Question: I'm using PySide6 and am having some weird glitch in my MDI Area.
The image below shows only two spawned MDIsubwinows. When I go to drag the window, all historical positenter code hereions stay, even when I a move another menu after. Its also super laggy.
For context, I am using Qt Designer to generate .ui files then convert them to .py files.

Here is my code:
'''
from PySide6.QtCore import QRect, QCoreApplication, QMetaObject
from PySide6.QtWidgets import QWidget, QHBoxLayout, QMainWindow, QMdiArea, QMenu, QMenuBar, QMdiSubWindow, QApplication
# Converted .ui file from Qt Designer
class Ui_MainWindow(object):
def setupUi(self, MainWindow):
if not MainWindow.objectName():
MainWindow.setObjectName(u"MainWindow")
MainWindow.resize(1920, 1080)
self.centralwidget = QWidget(MainWindow)
self.centralwidget.setObjectName(u"centralwidget")
self.horizontalLayoutWidget = QWidget(self.centralwidget)
self.horizontalLayoutWidget.setObjectName(u"horizontalLayoutWidget")
self.horizontalLayoutWidget.setGeometry(QRect(0, 0, 1920, 1054))
self.horizontalLayout = QHBoxLayout(self.horizontalLayoutWidget)
self.horizontalLayout.setSpacing(7)
self.horizontalLayout.setObjectName(u"horizontalLayout")
self.horizontalLayout.setContentsMargins(0, 0, 0, 0)
self.mdiArea = QMdiArea(self.horizontalLayoutWidget)
self.mdiArea.setObjectName(u"mdiArea")
self.horizontalLayout.addWidget(self.mdiArea)
MainWindow.setCentralWidget(self.centralwidget)
self.menuBar = QMenuBar(MainWindow)
self.menuBar.setObjectName(u"menuBar")
self.menuBar.setGeometry(QRect(0, 0, 1920, 26))
self.menuFile = QMenu(self.menuBar)
self.menuFile.setObjectName(u"menuFile")
self.menuEdit = QMenu(self.menuBar)
self.menuEdit.setObjectName(u"menuEdit")
self.menuView = QMenu(self.menuBar)
self.menuView.setObjectName(u"menuView")
self.menuPreferences = QMenu(self.menuBar)
self.menuPreferences.setObjectName(u"menuPreferences")
self.menuWindow = QMenu(self.menuBar)
self.menuWindow.setObjectName(u"menuWindow")
self.menuHelp = QMenu(self.menuBar)
self.menuHelp.setObjectName(u"menuHelp")
self.menuTools = QMenu(self.menuBar)
self.menuTools.setObjectName(u"menuTools")
MainWindow.setMenuBar(self.menuBar)
self.retranslateUi(MainWindow)
QMetaObject.connectSlotsByName(MainWindow)
# setupUi
def retranslateUi(self, MainWindow):
MainWindow.setWindowTitle(QCoreApplication.translate("MainWindow", u"MainWindow", None))
# retranslateUi
# Converted .ui file from Qt Designer
# Custom class to house the application.
class MainWindow(QMainWindow):
def __init__(self):
super().__init__()
self.ui = Ui_MainWindow()
self.ui.setupUi(self)
self.initialize_subwindows()
self.ui.mdiArea.tileSubWindows()
# build the menus in readable chunks
# ///////////////////////////////////////////////////////////////
def initialize_subwindows(self):
# Enables the windows to last longer than their create function calls.
self.subwindow_dict = {}
# Create all the subwindows. they should initialize into the subwindows_dict
self.create_build_overview_subwindow()
self.create_object_properties_subwindow()
for window in self.subwindow_dict.values():
self.ui.mdiArea.addSubWindow(window)
self.subwindow_dict.clear()
# the next two functions create subwindows and add them to the main collection of subwindows for the MDI area
def create_build_overview_subwindow(self):
build_overview_window = QMdiSubWindow()
build_overview_window.setWindowTitle('Build Overview')
build_overview_window.show()
self.subwindow_dict.update({'build_overview':build_overview_window})
def create_object_properties_subwindow(self):
object_properties_window = QMdiSubWindow()
object_properties_window.setWindowTitle('Object Properties')
object_properties_window.show()
# Return a dict to add to the subwindow list
# for object perminance
self.subwindow_dict.update({'object_properties':object_properties_window})
if __name__ == "__main__":
app = QApplication([])
window = MainWindow()
window.show()
app.exec()
'''
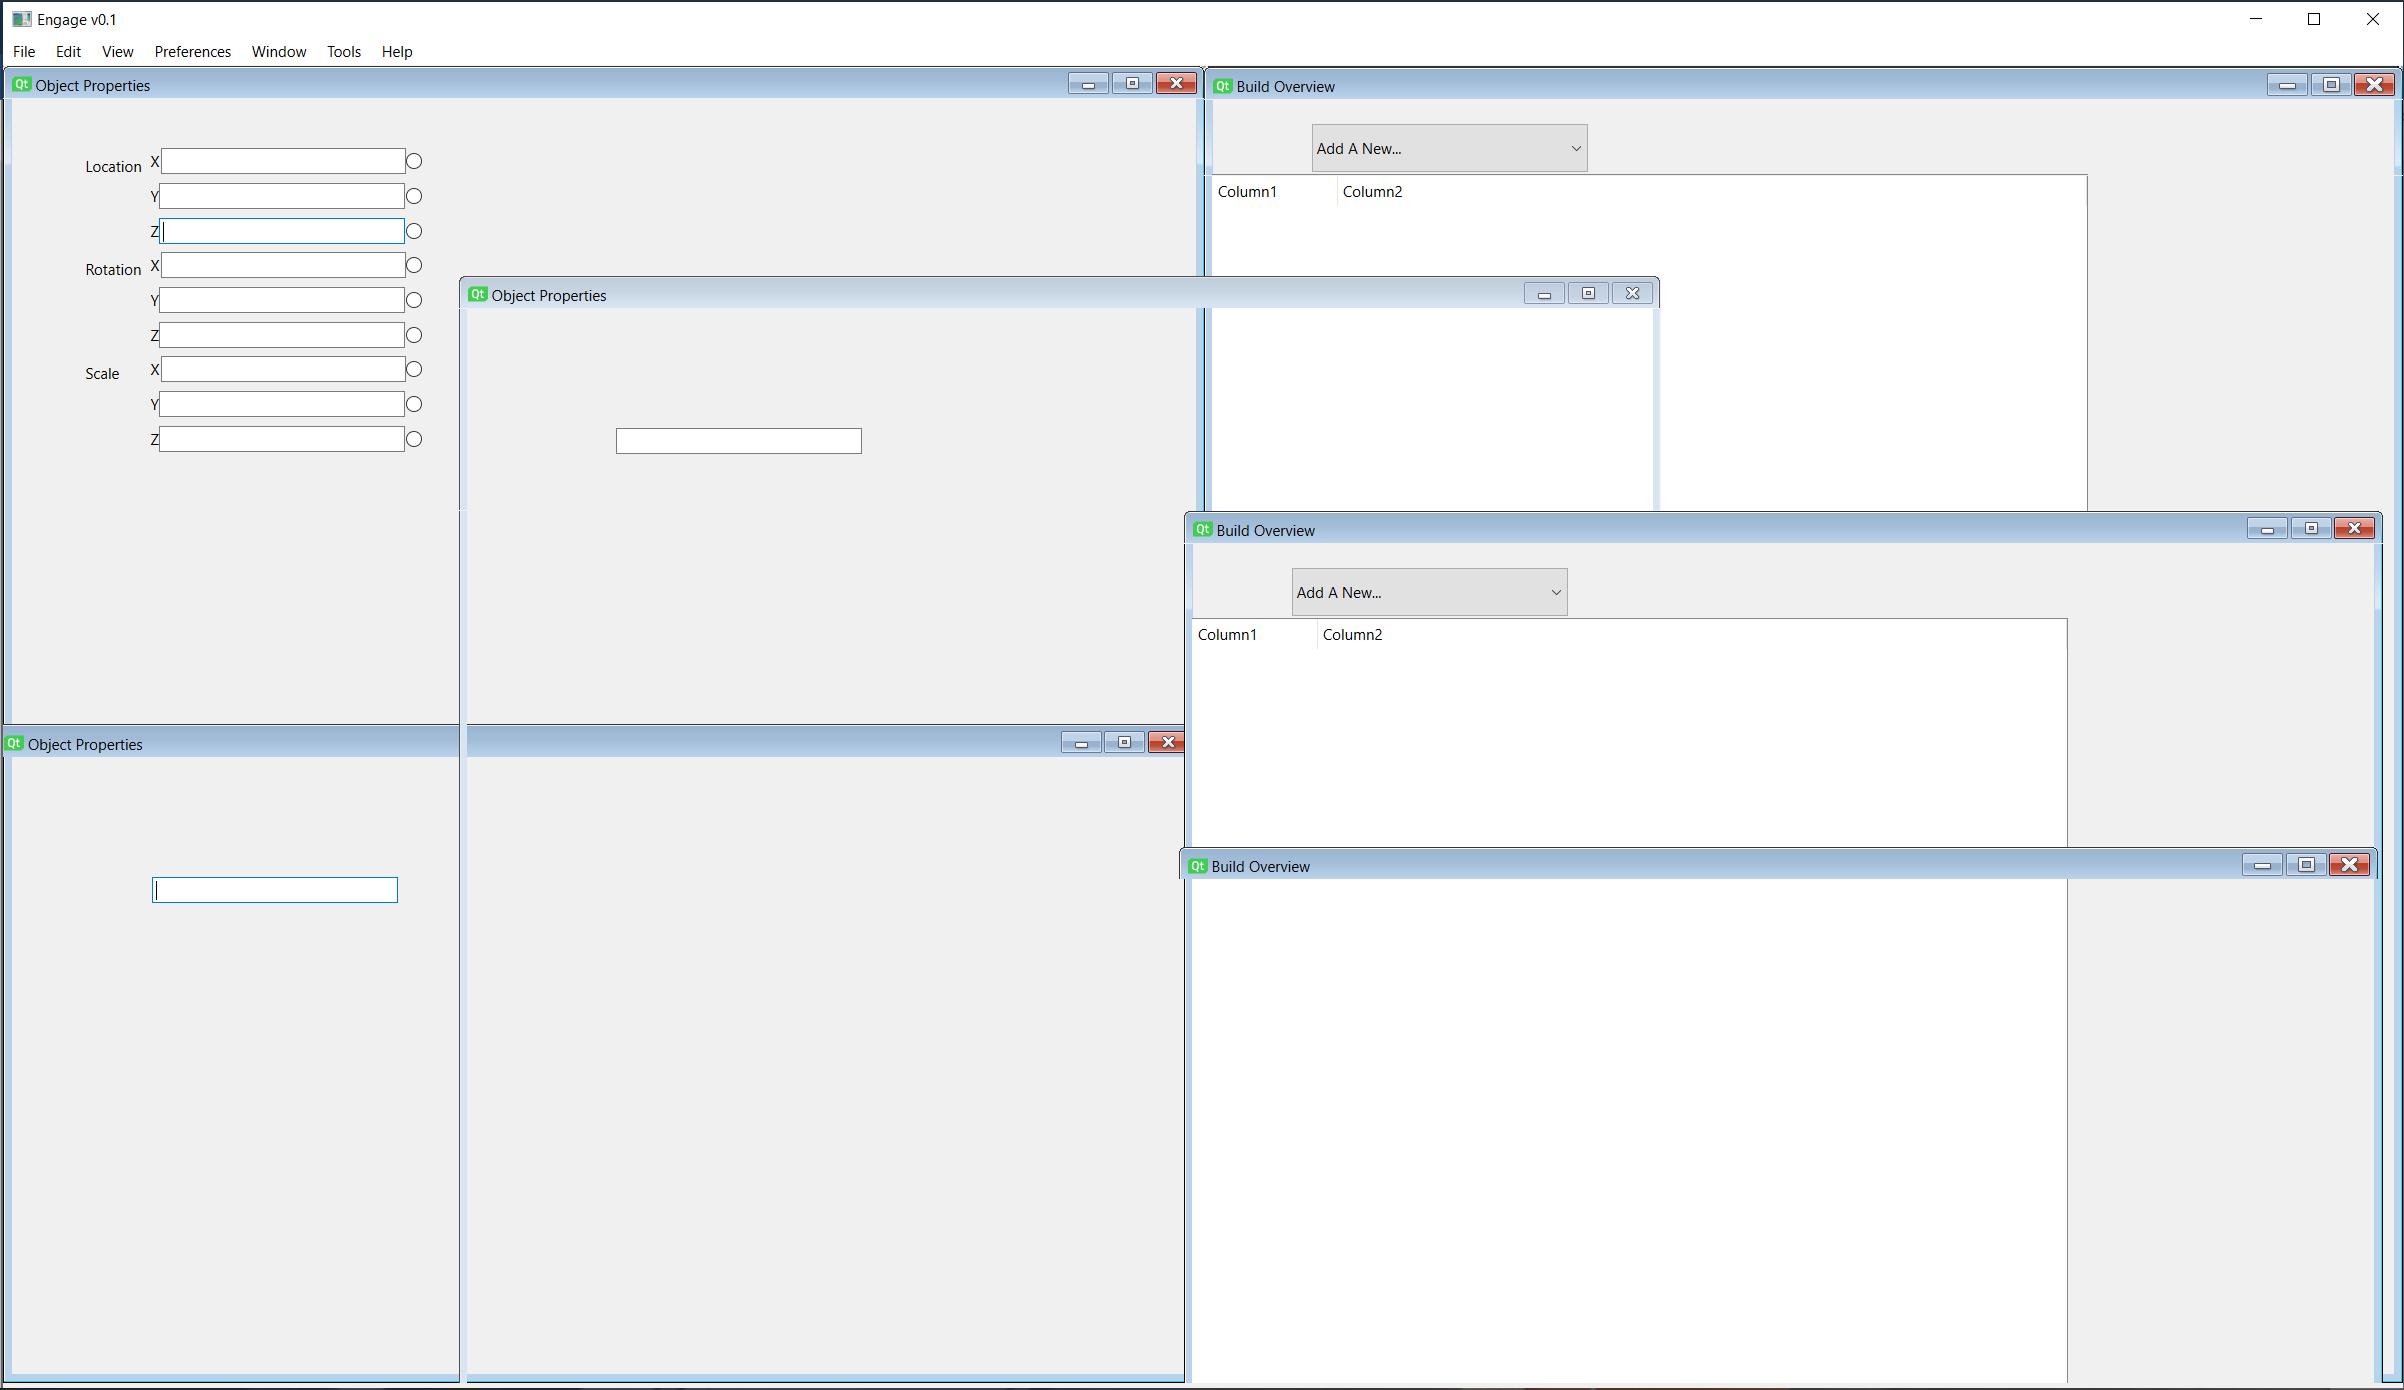
Answer: You should not call 'show' on a QMdiSubWindow adding it to the area (which shows it anyway).
A QMdiSubWindow has some special flags set, if you try to call 'show()' before adding it to the area it will theoretically be shown as a , independent window. 'show()' also applies some changes to the widget since it's being initialized (and as a top level window, in this case), so what 'addSubWindow' does becomes somehow inconsistent for that reason.
The solution is simple: remove all 'show()' calls for sub windows.
'horizontalLayoutWidget'